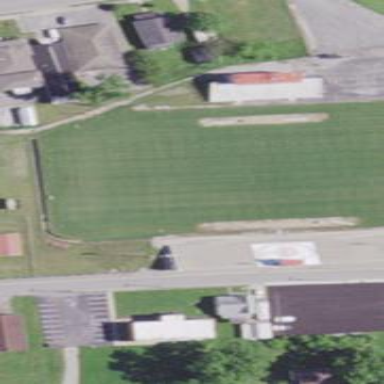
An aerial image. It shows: American football pitch.